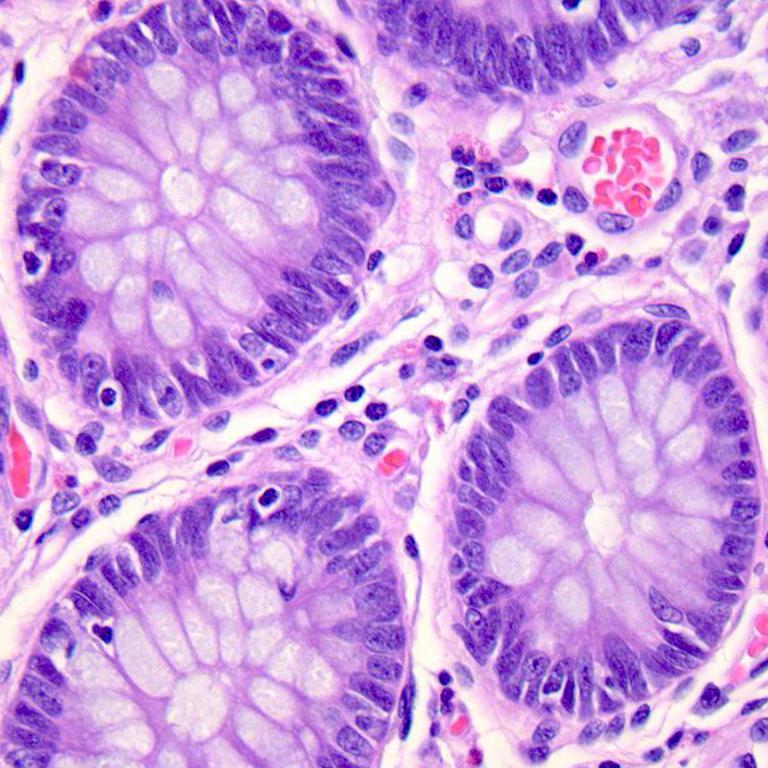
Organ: colon
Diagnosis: benign